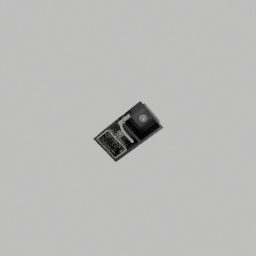
Label: appliances